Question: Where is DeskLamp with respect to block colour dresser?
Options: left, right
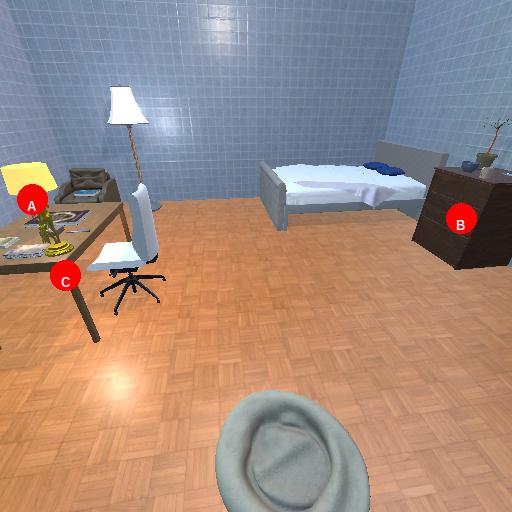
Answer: left